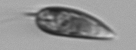
Label: Prorocentrum_triestinum